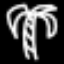
Label: palm tree